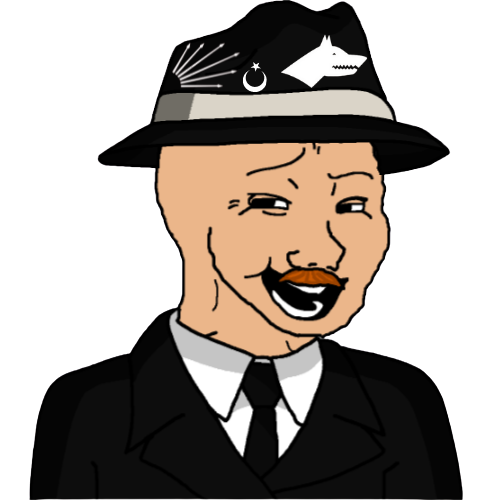
Label: 5_Bloomer